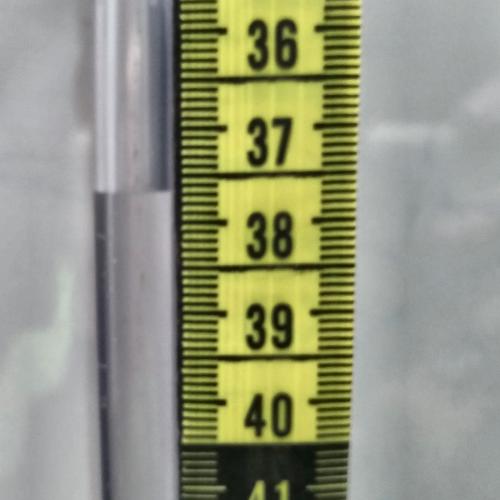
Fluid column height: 37.7 cm